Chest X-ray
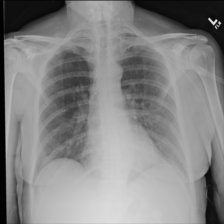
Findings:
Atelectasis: negative
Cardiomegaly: negative
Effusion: negative
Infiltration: negative
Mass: negative
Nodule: negative
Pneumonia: negative
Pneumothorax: negative
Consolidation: negative
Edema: negative
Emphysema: negative
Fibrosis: negative
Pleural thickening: negative
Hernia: negative